Question: What is the destination city?
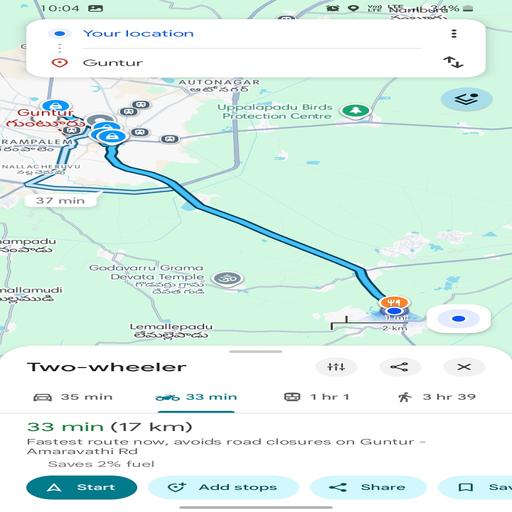
Answer: Guntur